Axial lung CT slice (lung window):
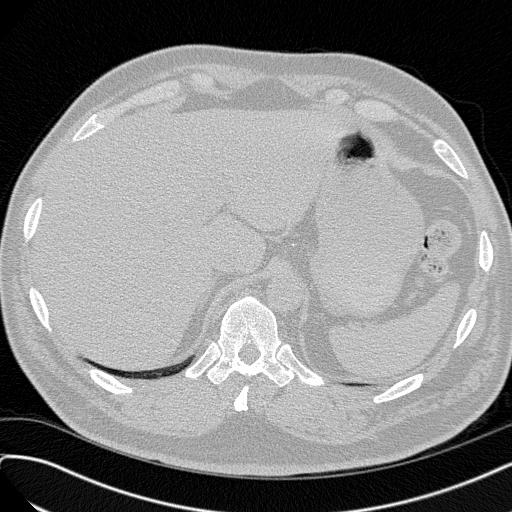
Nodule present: no